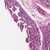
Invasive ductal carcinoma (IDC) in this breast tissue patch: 0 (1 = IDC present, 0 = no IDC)